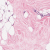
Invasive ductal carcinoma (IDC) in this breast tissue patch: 0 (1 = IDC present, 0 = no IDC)